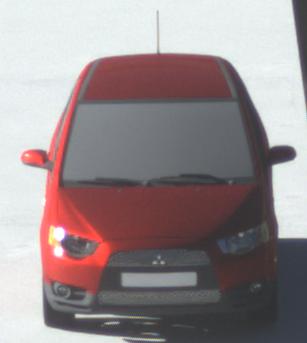
Make: Mitsubishi
Model: Colt 1.1
Detailed model: Colt (VI)
Model produced from: 2008/11
Model produced until: 2010/10
Doors: 3
Color: red
Road condition: dry road
Daytime: morning or afternoon
Contrast: high contrast